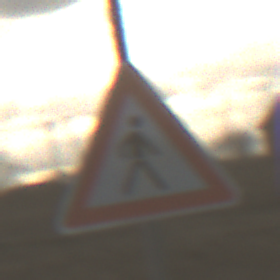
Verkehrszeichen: FussgaengerLinks
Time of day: SunriseSunset
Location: Outdoor (RoadRail)
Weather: PartlyCloudy
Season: NotSpecified
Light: Natural